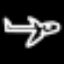
Label: airplane